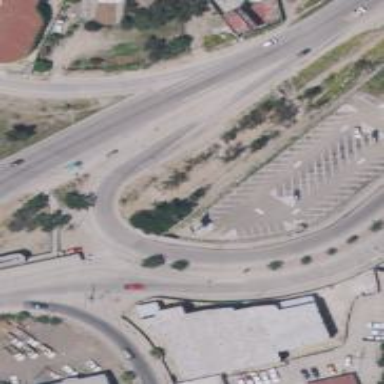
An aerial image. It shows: Trunk link highway.